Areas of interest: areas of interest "Shushan Forest Park - Kaifu Zen Temple"
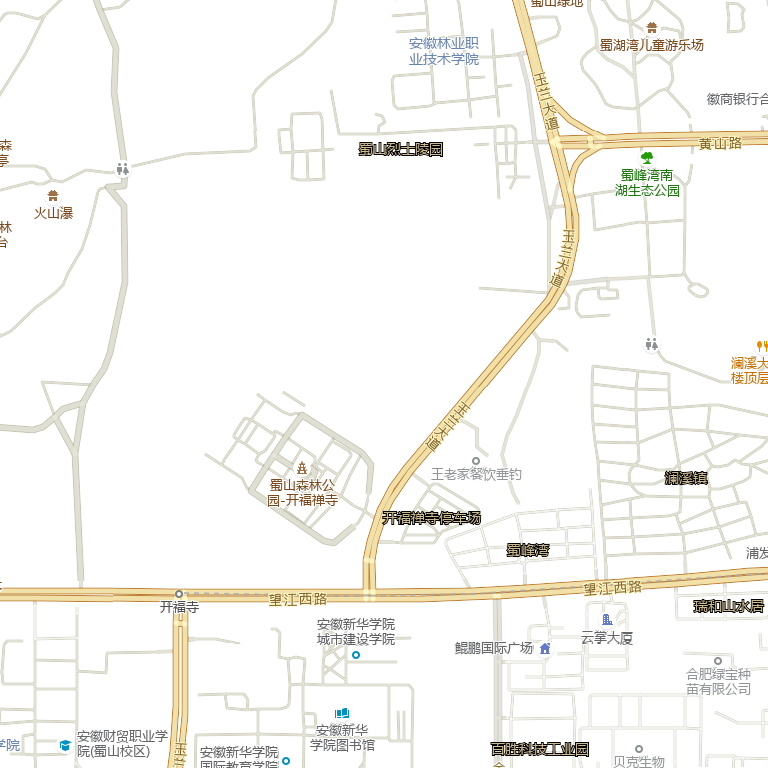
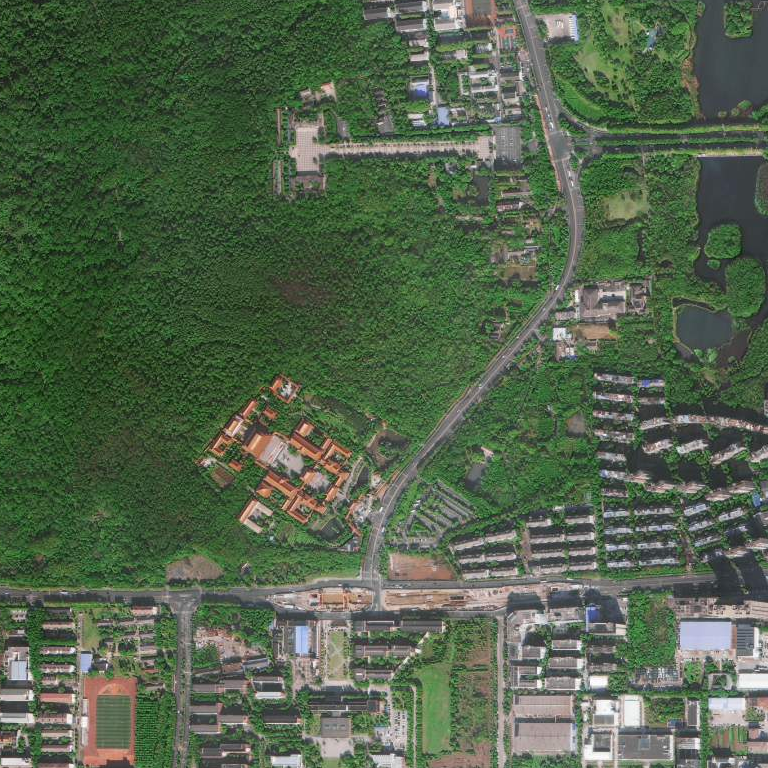